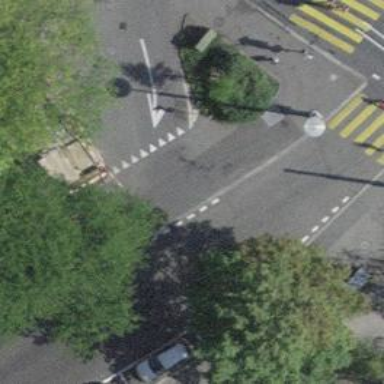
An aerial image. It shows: Platform with asphalt surface and shelter. It is designed for public transport.